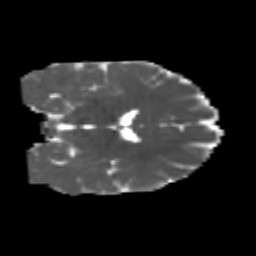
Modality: MD
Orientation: coronal
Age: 23
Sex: male
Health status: healthy